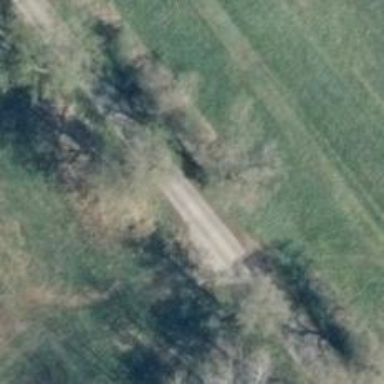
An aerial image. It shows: Unclassified road.